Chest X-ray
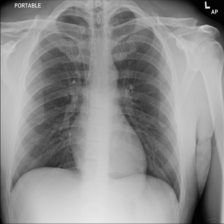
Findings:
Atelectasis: negative
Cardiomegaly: negative
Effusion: negative
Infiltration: negative
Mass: negative
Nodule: negative
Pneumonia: negative
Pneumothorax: negative
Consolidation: negative
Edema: negative
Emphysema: negative
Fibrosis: negative
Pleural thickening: negative
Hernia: negative